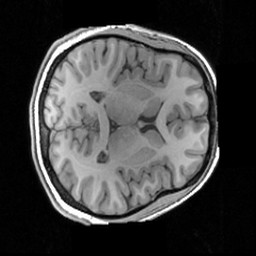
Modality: T1w
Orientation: axial
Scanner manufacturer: siemens
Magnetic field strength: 3 T
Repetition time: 1.63 s
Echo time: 0.00311 s